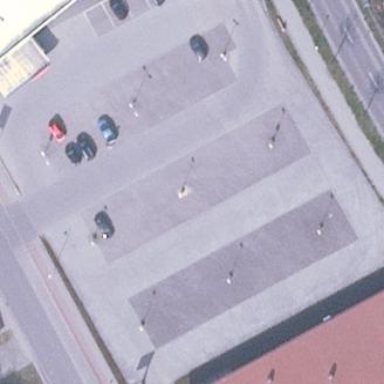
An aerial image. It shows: Parking aisle made of paving stones.